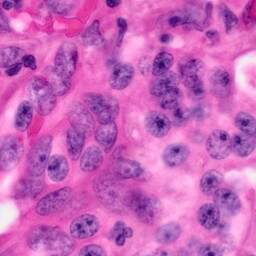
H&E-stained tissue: Pancreatic